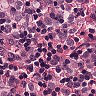
Metastatic tissue present: yes